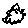
Label: sun